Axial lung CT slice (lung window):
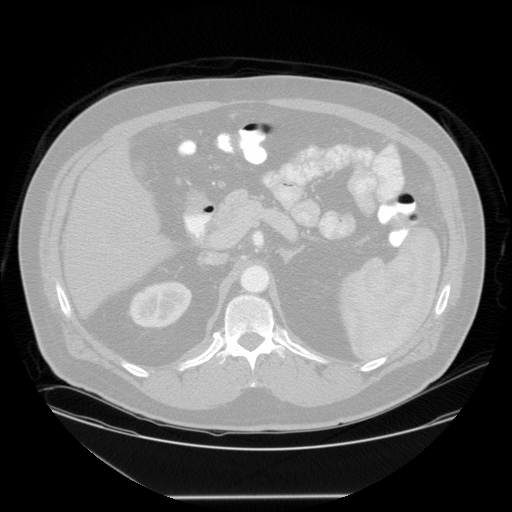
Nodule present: no